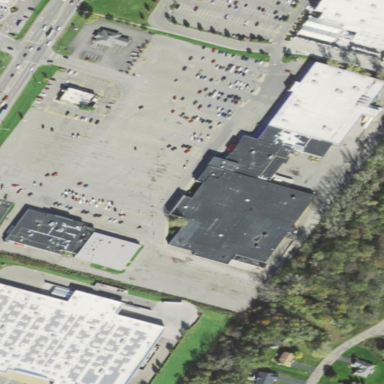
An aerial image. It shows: Commercial area.